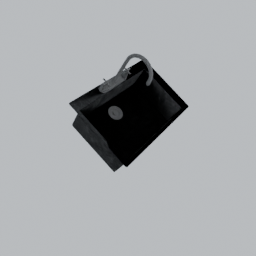
Label: appliances